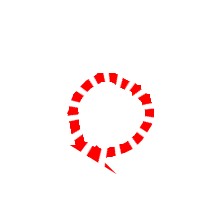
Shape: circle